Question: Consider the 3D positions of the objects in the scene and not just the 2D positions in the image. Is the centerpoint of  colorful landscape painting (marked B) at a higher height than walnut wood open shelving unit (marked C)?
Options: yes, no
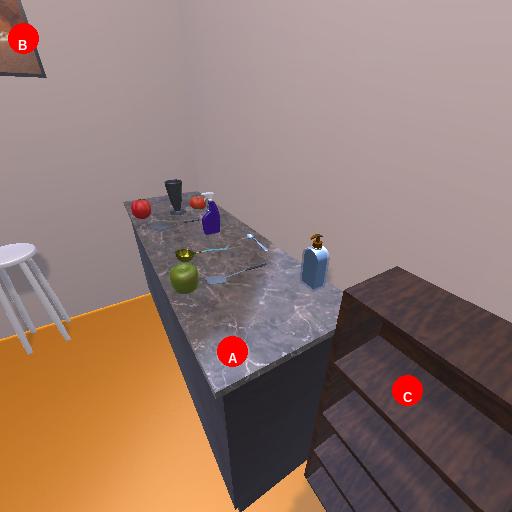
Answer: yes